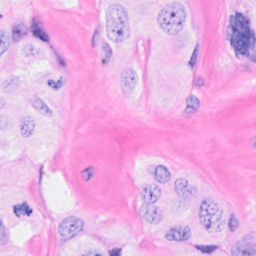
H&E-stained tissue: Breast